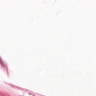
Metastatic tissue present: no